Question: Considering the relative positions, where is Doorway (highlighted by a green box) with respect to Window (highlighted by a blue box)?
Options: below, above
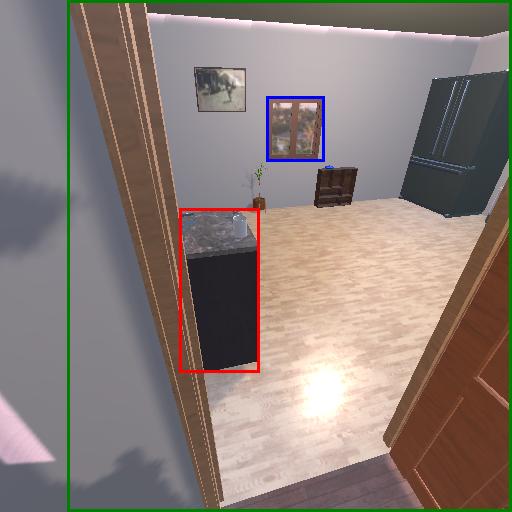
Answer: below